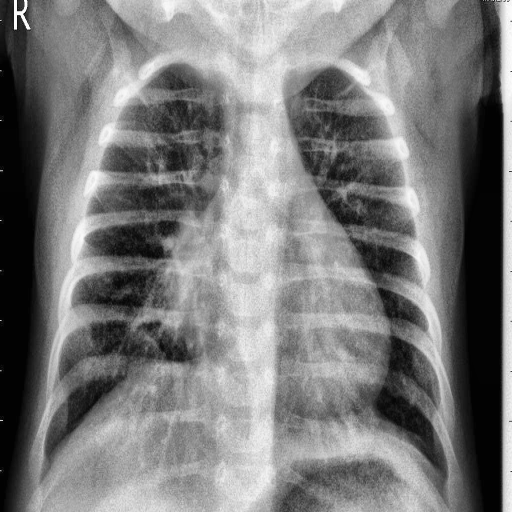
Finding: PNEUMONIA